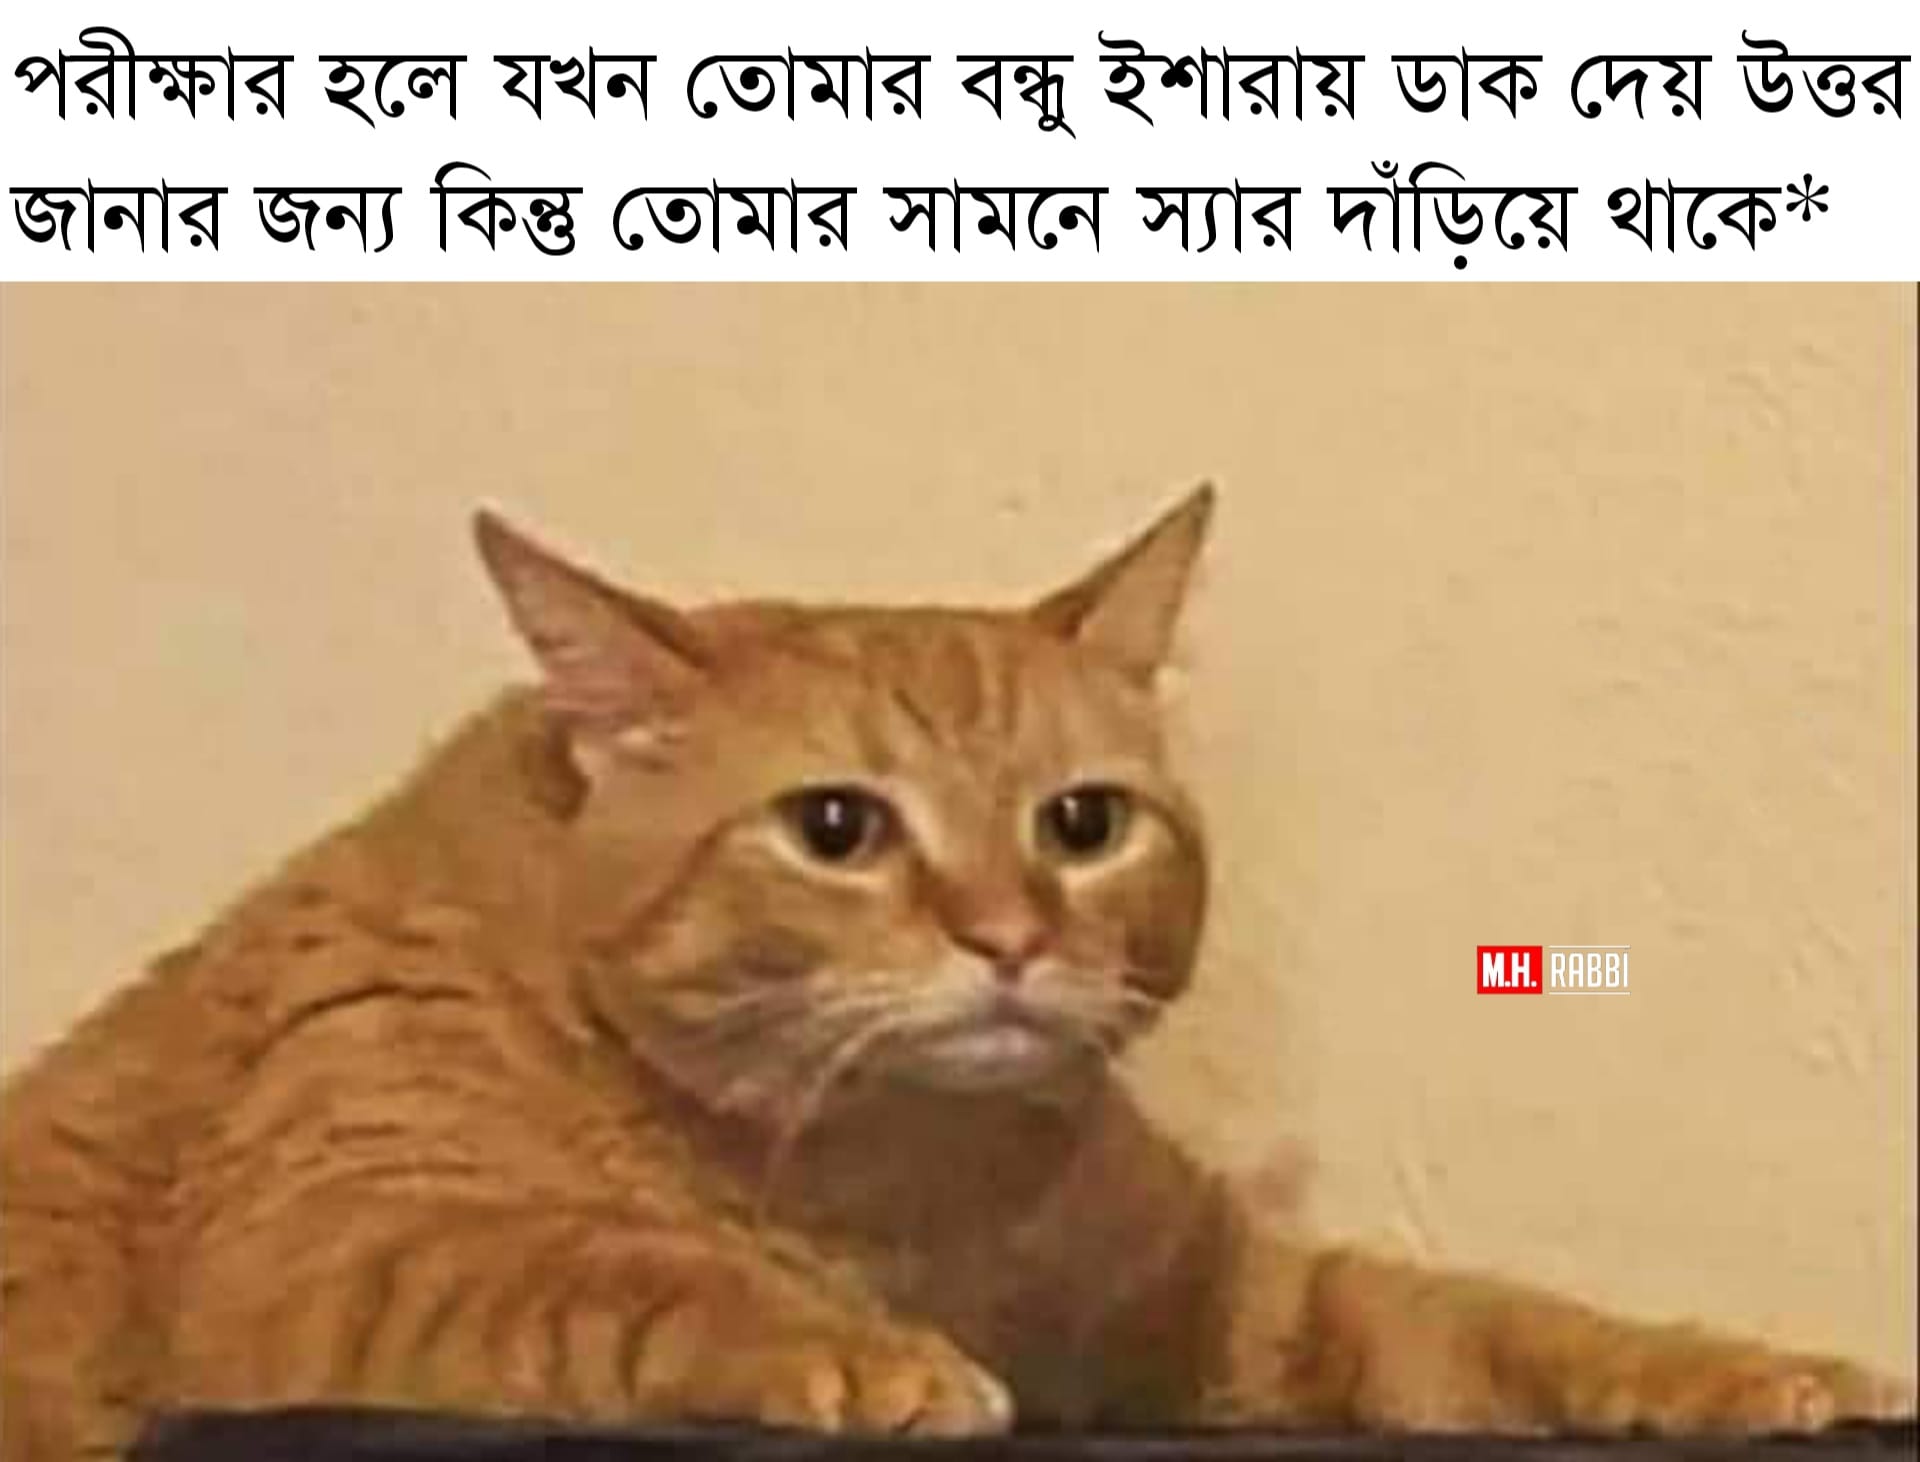
Caption: পরীক্ষার হলে যখন তোমার বন্ধু ইশারায় ডাক দেয় উত্তর জানার জন্য কিন্তু তোমার সামনে স্যার দাঁড়িয়ে থাকে*
Label: non-hate